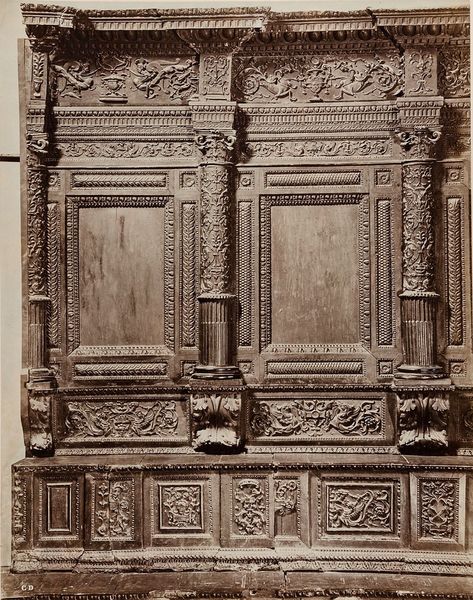
Titel: Pistoia - Dettaglio dello Scanno del Secolo XVI nel Palazzo del Comune
Künstler: Giacomo Brogi
Standort: Hamburg
Institution: Museum für Kunst und Gewerbe Hamburg
Schlagwörter: sitz, bank, foto, fotografie, photographie, palazzo, rathaus, photo, details, albumin, lichtbild, dokumentarfotografie, sachfotografie, bildwerke, angewandte und bildende kunst, hessische systematik, schwarzweißpositivverfahren, silbersalzverfahren, schwarzweißfotografie, berichtende, objektstudien, sachphotographie, albuminpapier, comune